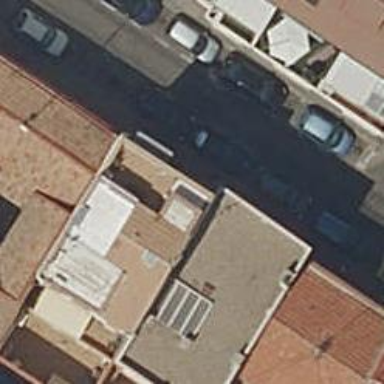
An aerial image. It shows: Image showing building with apartments.